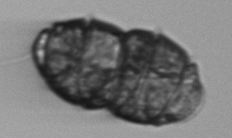
Label: Margalefidinium